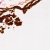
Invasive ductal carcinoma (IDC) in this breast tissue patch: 0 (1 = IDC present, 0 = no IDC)